Field crop: maize
Growth stage: 1
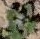
Species: chenopodium